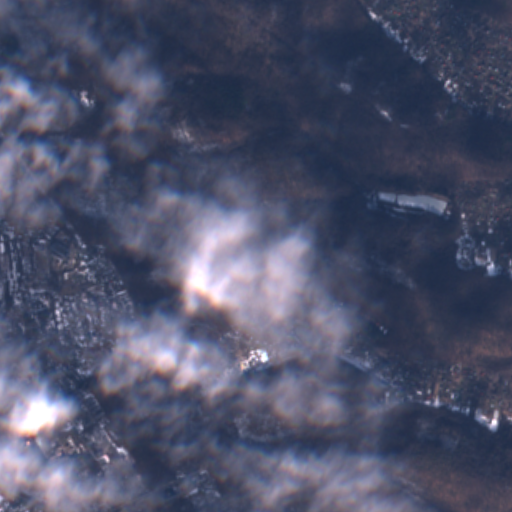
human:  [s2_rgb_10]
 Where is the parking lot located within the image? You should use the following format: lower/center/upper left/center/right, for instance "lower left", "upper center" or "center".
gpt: The parking lot is located in the lower left of the image.
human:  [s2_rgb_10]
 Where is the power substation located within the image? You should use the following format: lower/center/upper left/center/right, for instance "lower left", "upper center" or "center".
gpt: The power substation is located in the lower left of the image.
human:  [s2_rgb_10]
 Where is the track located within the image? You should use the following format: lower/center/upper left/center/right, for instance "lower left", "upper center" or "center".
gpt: There is no track in the image.